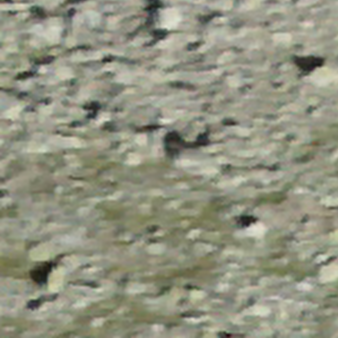
Label: other